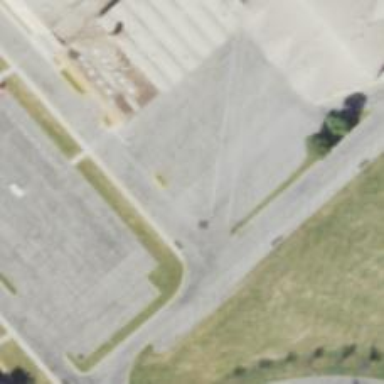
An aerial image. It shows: Parking space is available.